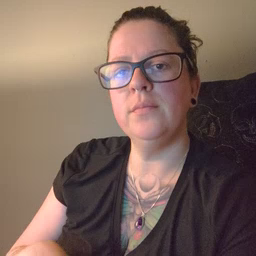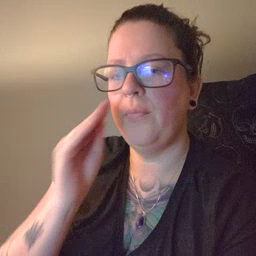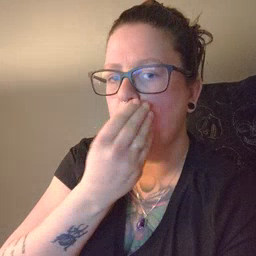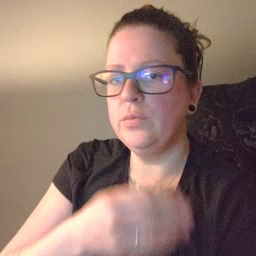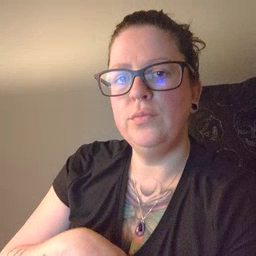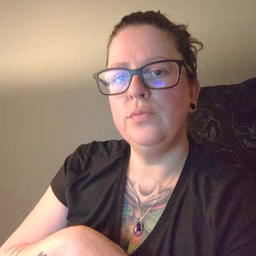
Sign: flower